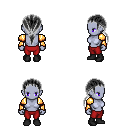
a pixel art fantasy rpg character, female body template, dark elf, purple skin, gold arm armor, red pants, gray ponytail hairstyle, black shoes, four views (front, back, left, right), 2x2 character sprite sheet, small pixel art, hard edges, no anti-aliasing